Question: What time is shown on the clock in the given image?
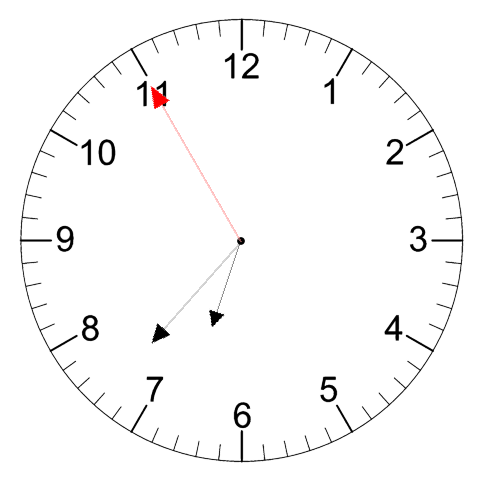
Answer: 06:36:55